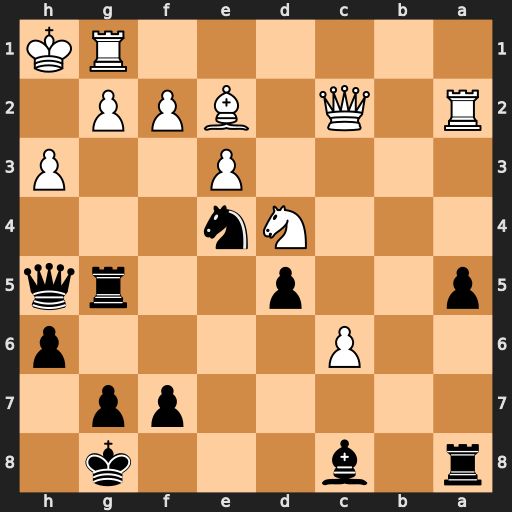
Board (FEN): r1b3k1/5pp1/2P4p/p2p2rq/3Nn3/4P2P/R1Q1BPP1/6RK
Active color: b
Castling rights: -
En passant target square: -
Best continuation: Nxf2+ Kh2 Qh4